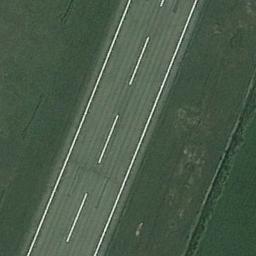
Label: runway